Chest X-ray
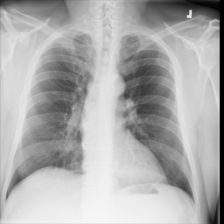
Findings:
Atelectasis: negative
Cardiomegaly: negative
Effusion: negative
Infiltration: negative
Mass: negative
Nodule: negative
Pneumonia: negative
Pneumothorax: negative
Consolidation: negative
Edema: negative
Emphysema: negative
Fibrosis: negative
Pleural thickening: negative
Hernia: negative